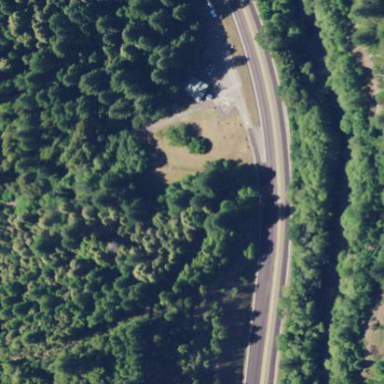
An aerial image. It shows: Rest area on the road with picnic tables.